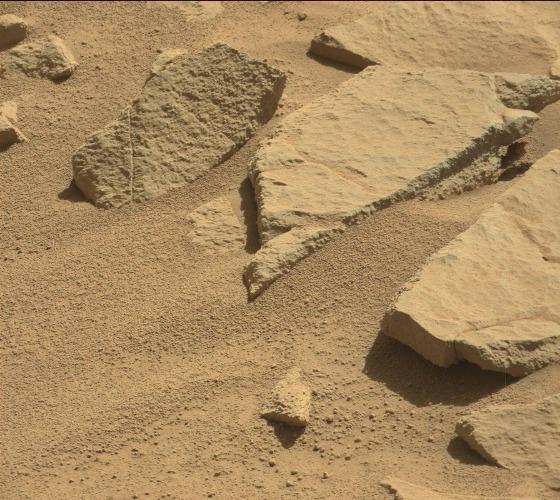
Terrain classes present: Bedrock, Gravel / Sand / Soil, Rock, Shadow